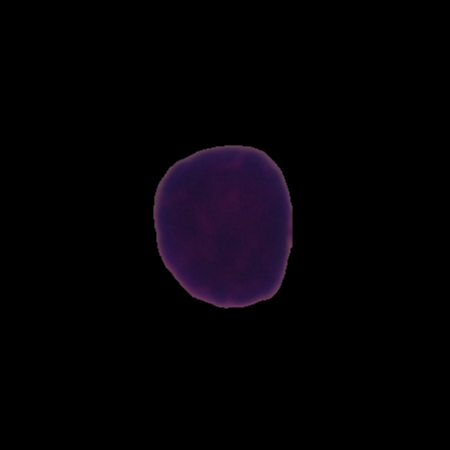
Label: healthy